Field crop: tomato
Growth stage: 1
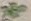
Species: solanum